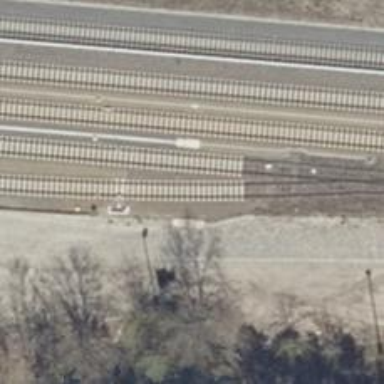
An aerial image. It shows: Railway yard used for servicing trains.